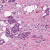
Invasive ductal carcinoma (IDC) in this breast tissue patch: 1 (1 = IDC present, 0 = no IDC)